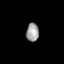
Tissue: lung
Cell type: Others
Senescence score: 0.1816
Nuclear area (px): 227
Mean DAPI intensity: 157.313